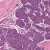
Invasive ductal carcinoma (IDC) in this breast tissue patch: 0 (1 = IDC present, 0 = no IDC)